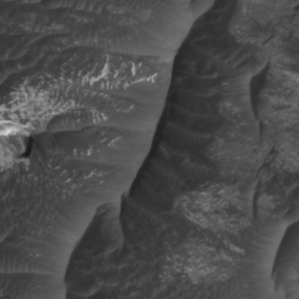
Label: non_frost